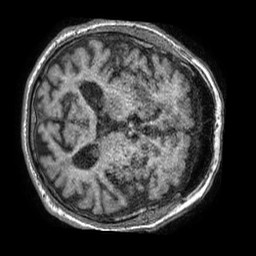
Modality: T1w
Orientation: axial
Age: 87
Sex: male
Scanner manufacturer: philips
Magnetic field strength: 1.5 T
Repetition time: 0.007665 s
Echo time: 0.003512 s